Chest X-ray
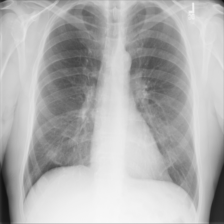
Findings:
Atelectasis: negative
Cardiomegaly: negative
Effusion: negative
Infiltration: negative
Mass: negative
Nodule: negative
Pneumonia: negative
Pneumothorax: negative
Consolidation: negative
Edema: negative
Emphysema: negative
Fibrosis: negative
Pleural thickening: negative
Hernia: negative